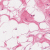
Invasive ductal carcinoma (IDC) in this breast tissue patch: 0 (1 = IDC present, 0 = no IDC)